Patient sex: M
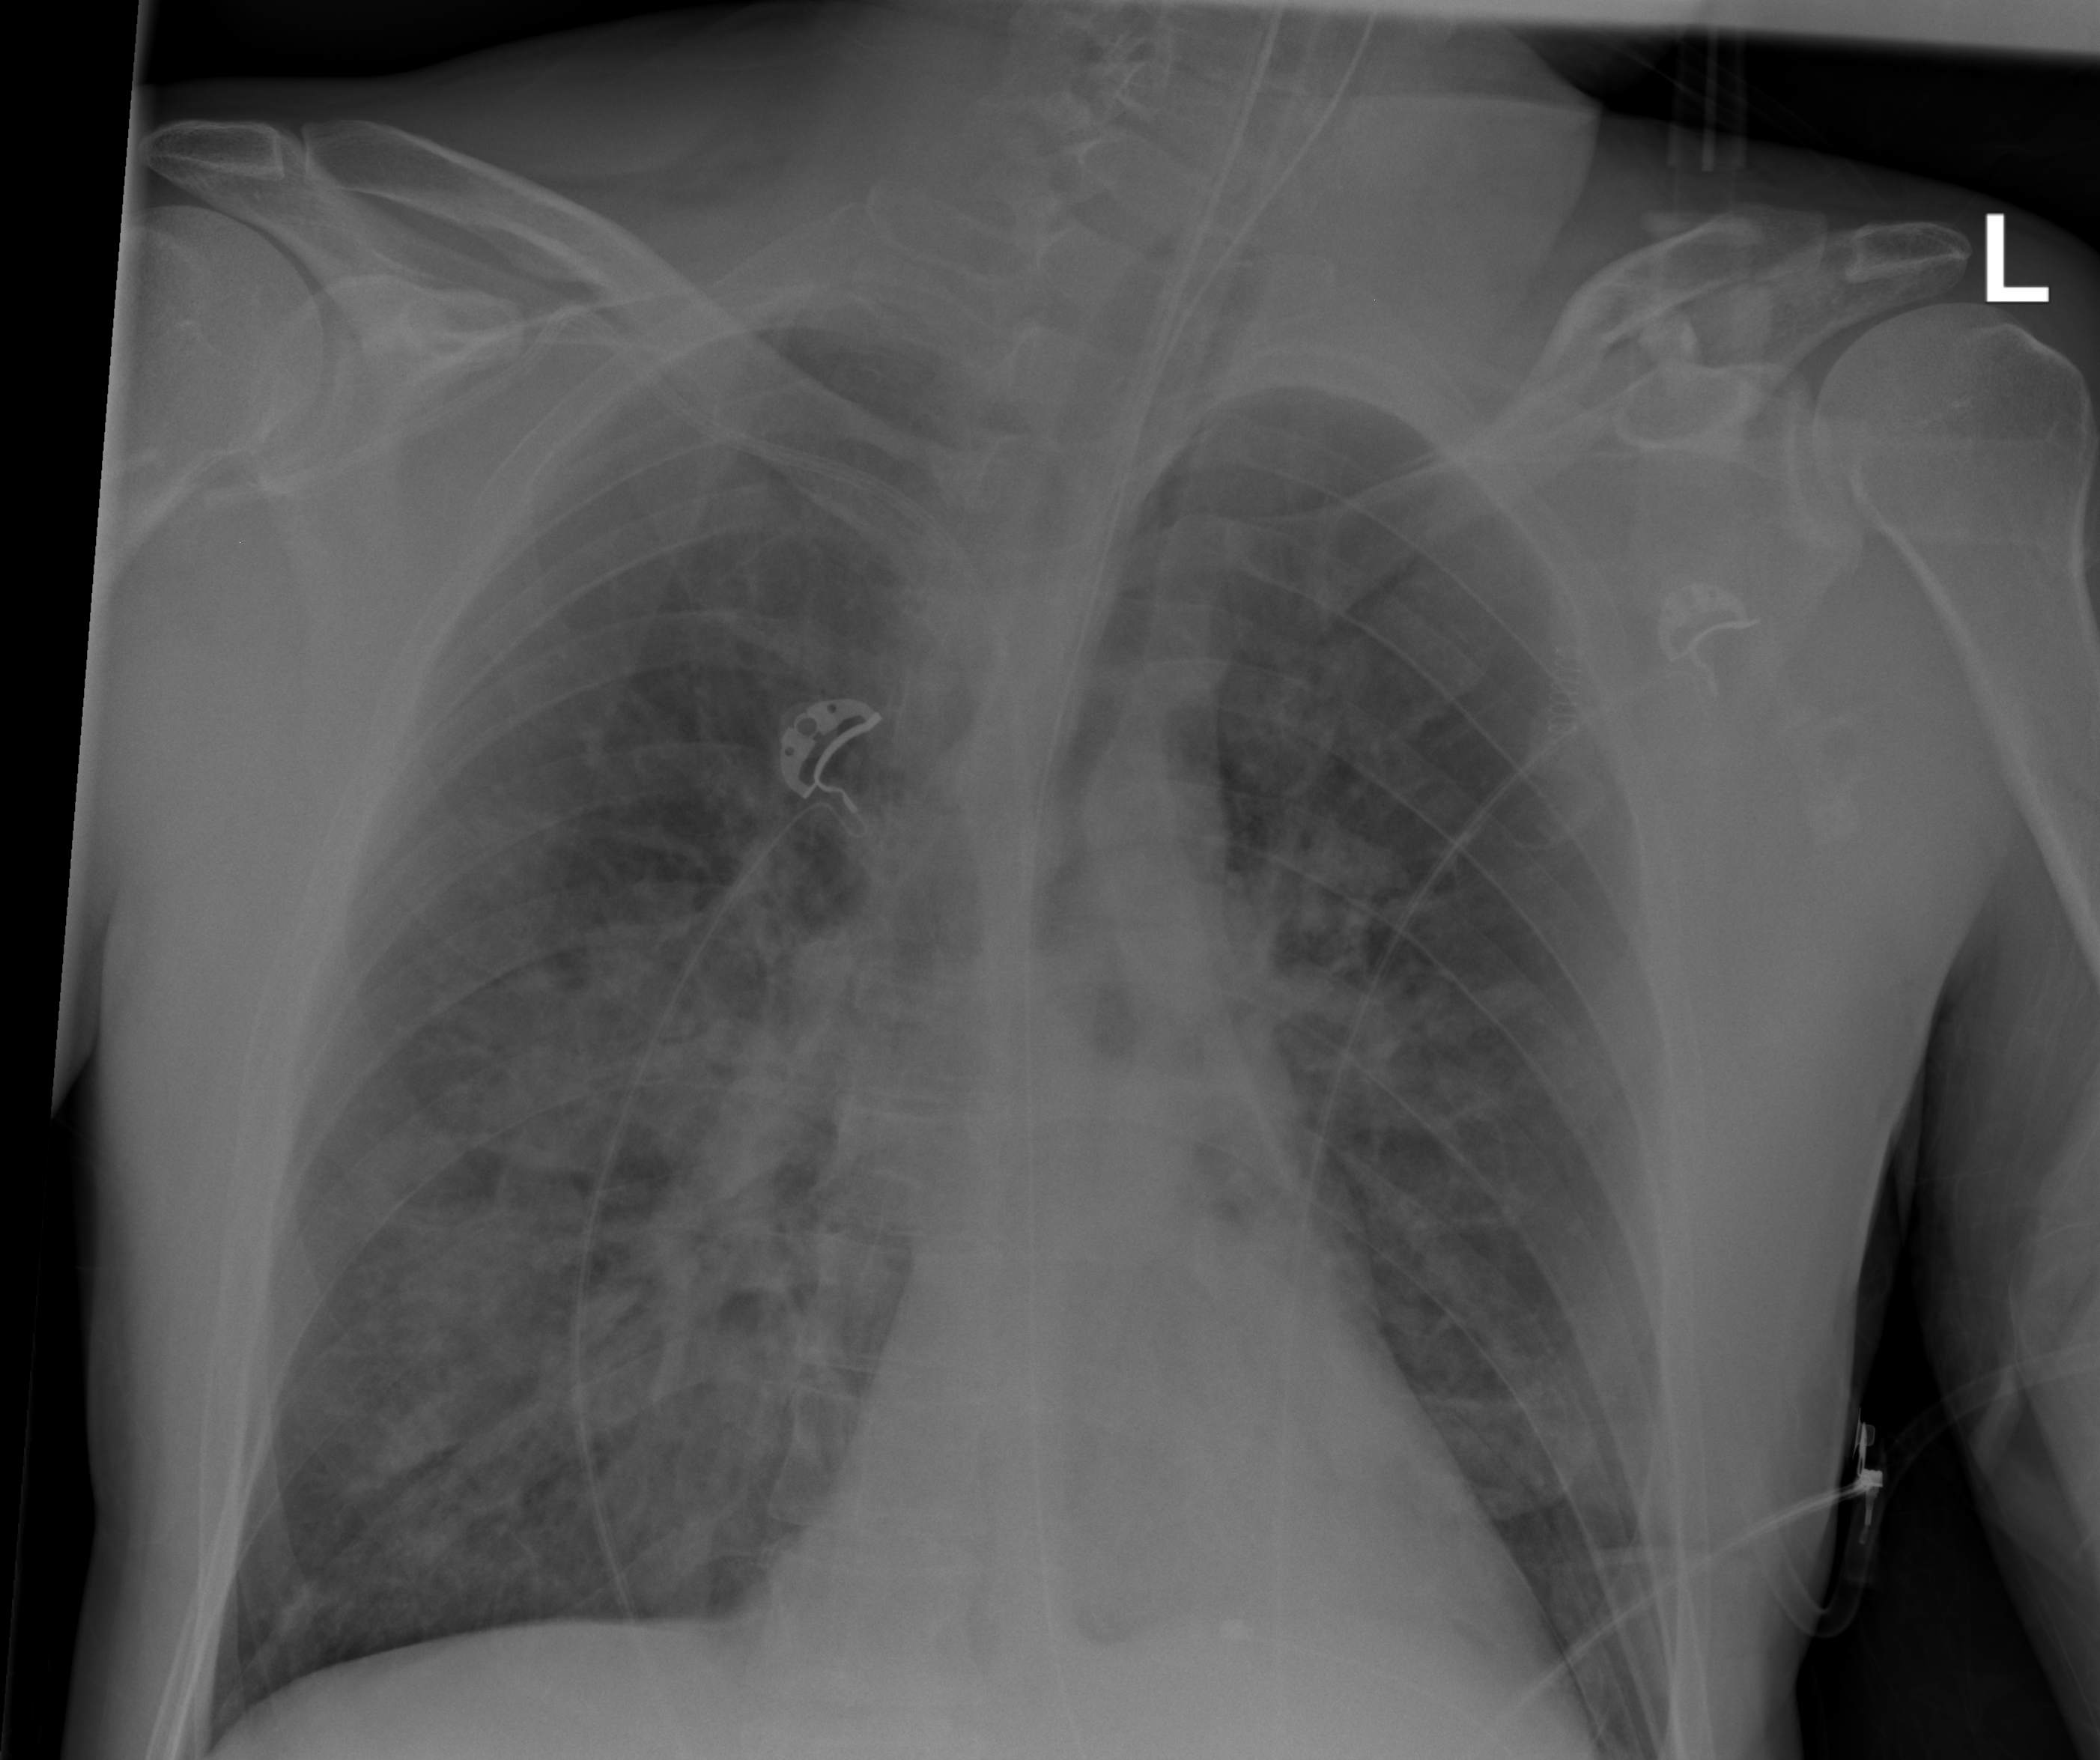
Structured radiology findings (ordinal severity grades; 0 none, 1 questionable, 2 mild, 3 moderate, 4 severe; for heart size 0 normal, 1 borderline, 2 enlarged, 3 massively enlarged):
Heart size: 0
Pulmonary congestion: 2
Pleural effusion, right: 0
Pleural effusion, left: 0
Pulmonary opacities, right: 3
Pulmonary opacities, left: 2
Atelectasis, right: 2
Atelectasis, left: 0